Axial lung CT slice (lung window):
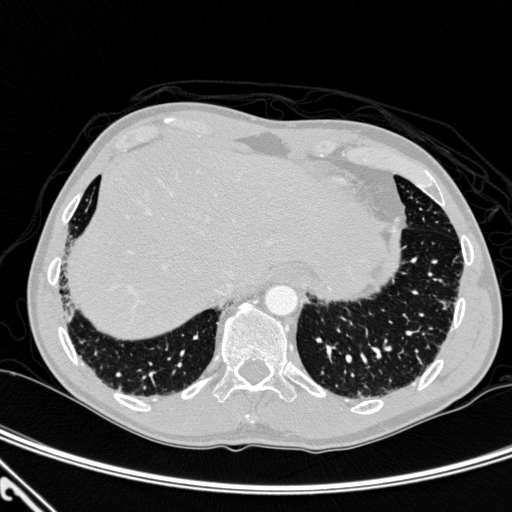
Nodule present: no